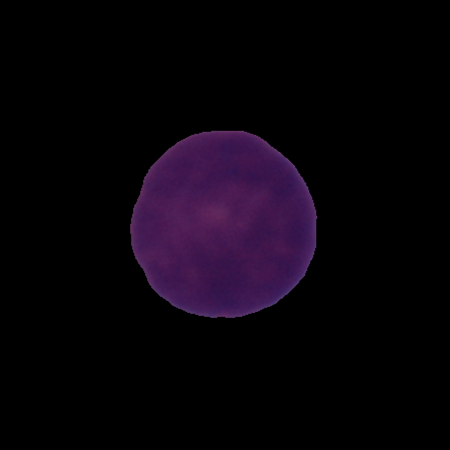
Label: cancer